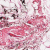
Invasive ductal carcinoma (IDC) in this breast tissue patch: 0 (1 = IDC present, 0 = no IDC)